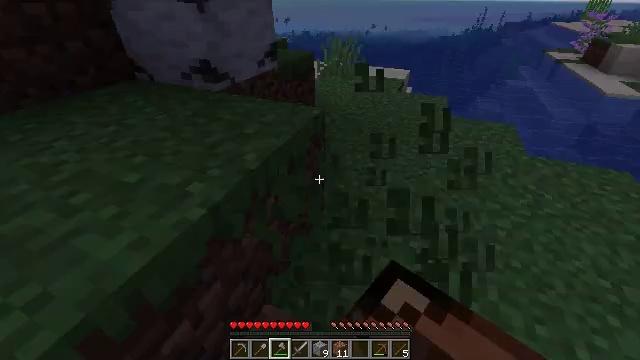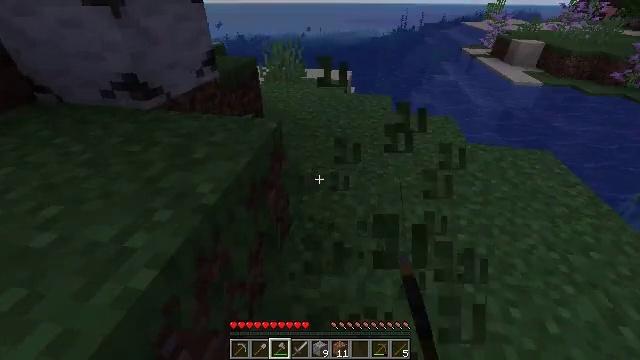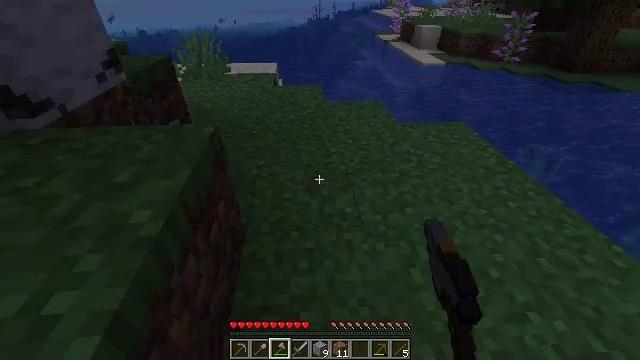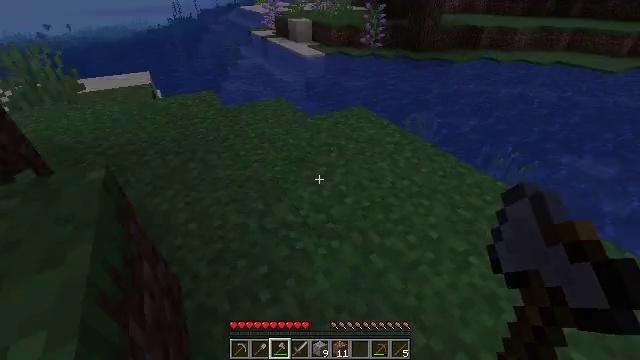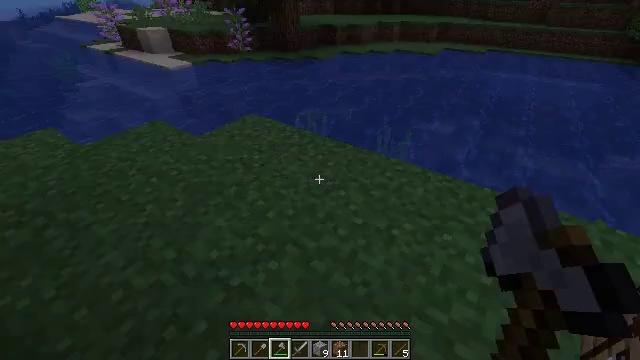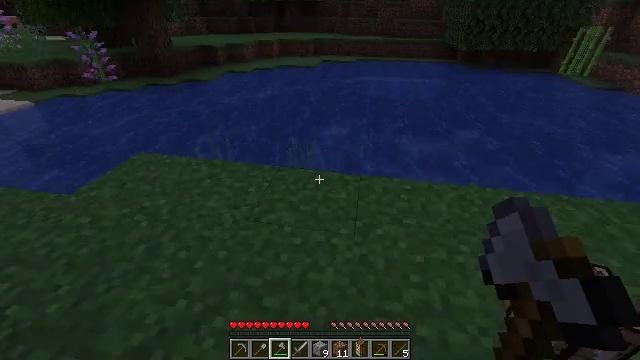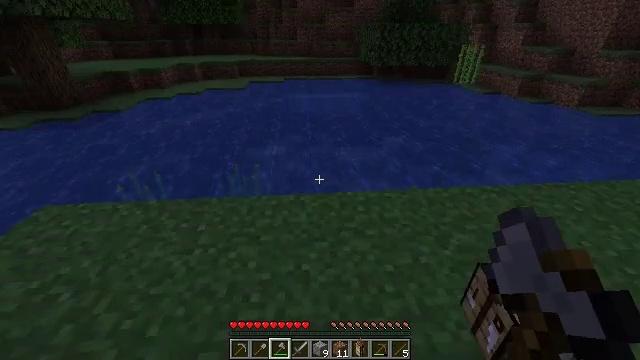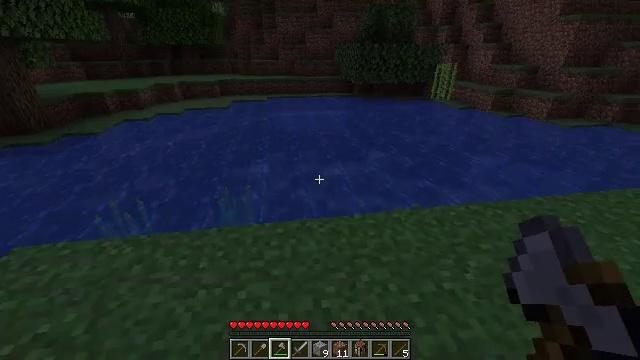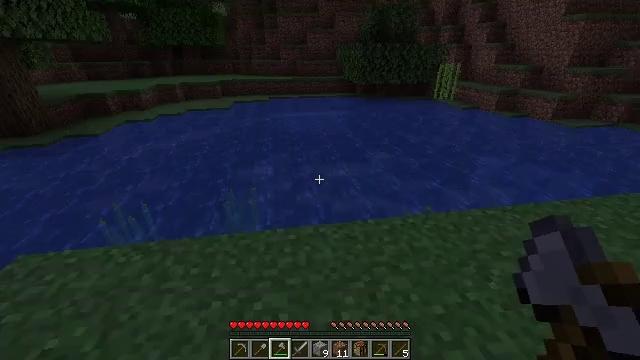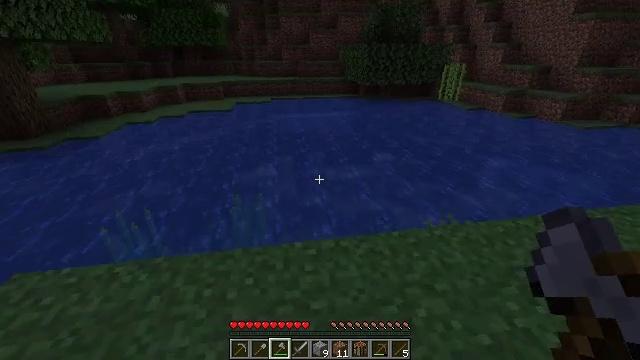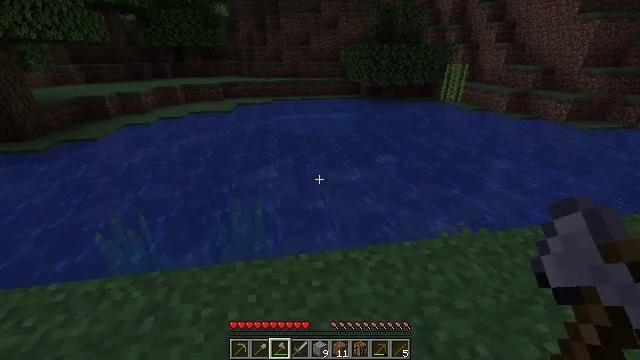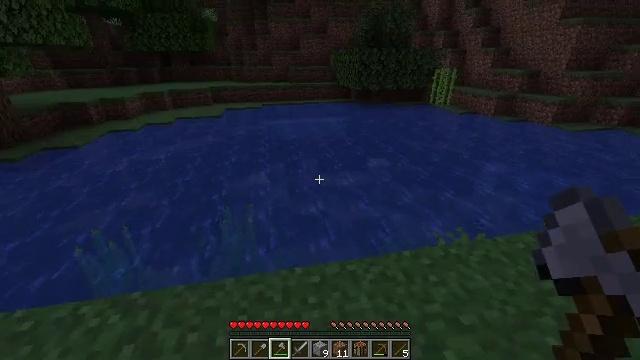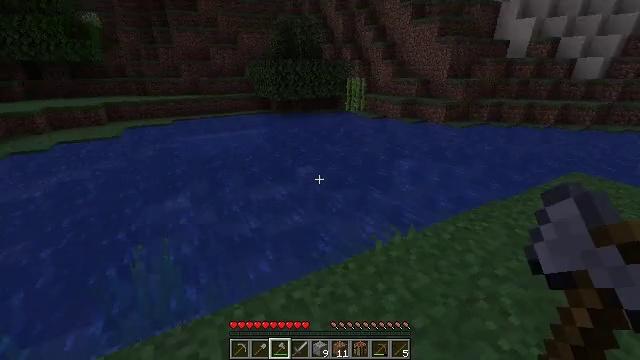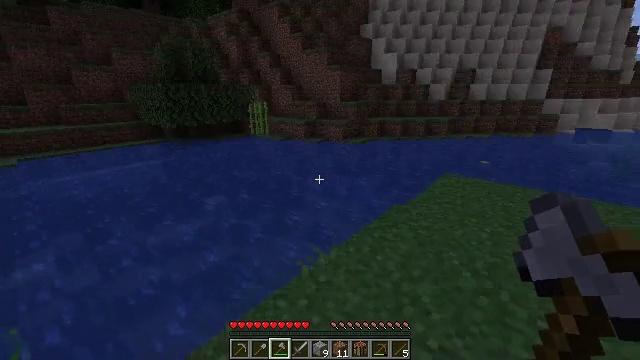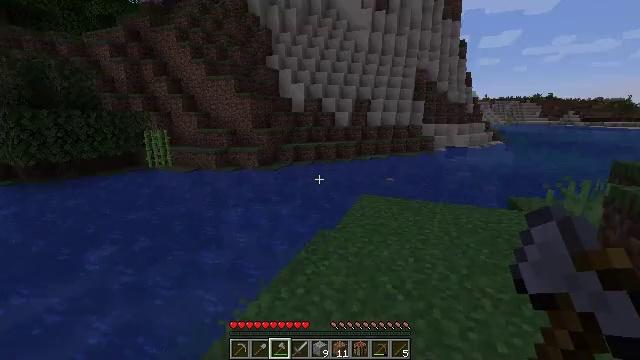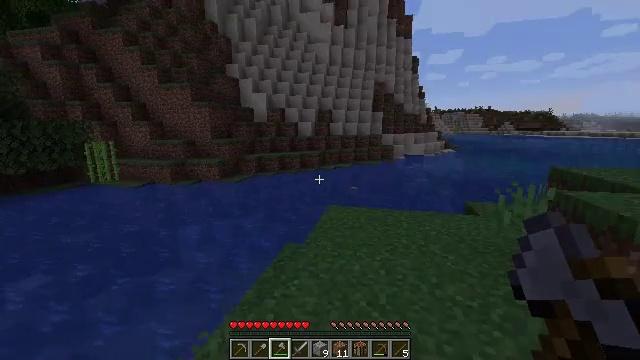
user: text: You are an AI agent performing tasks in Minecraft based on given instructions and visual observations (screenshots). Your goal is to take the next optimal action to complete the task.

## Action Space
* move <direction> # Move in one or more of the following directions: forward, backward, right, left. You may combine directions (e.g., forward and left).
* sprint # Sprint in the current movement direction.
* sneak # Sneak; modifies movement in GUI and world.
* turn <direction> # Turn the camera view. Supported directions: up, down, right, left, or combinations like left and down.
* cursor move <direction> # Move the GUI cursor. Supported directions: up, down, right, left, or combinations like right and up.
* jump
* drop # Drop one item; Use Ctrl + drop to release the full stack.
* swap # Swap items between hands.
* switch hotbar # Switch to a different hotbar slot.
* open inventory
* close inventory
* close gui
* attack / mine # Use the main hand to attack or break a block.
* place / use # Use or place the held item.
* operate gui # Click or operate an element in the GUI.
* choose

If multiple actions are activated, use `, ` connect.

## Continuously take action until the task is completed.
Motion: motion action
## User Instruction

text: Hunt a tropical fish.
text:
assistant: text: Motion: move forward and move left, turn right
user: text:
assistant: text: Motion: move forward and move left, turn right and down
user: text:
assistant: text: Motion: move forward and move left, turn right
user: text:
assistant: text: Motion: move forward and move left, turn right
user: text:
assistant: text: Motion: move forward and move left, turn right and up
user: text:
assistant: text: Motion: move forward and move left, turn right and up
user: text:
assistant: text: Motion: move forward and move left, turn right and up
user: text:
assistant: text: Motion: move forward and move left
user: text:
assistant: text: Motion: move forward
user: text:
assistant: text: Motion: move forward
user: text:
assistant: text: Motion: move forward, turn right
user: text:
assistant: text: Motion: move forward, turn right and up
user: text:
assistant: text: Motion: move forward, turn right and up
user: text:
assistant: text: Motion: move forward, turn right and up
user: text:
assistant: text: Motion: move forward, sprint, turn right and up
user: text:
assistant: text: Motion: move forward, sprint, turn right
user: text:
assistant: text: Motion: move forward, sprint
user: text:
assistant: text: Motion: move forward, sprint
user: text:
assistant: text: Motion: move forward, sprint
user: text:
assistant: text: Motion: move forward, sprint
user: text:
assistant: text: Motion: move forward, sprint
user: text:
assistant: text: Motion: move forward, sprint
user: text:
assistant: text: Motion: move forward, sprint, turn up
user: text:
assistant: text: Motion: move forward, sprint, turn left and up
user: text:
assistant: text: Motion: move forward, sprint, turn left and up
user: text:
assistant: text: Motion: move forward, sprint, turn left and up
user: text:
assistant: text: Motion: move forward and move right, sprint, turn left and up
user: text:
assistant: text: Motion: move forward and move right, sprint, turn left and up
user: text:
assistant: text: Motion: move forward and move right, sprint, turn left
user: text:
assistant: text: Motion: move forward and move right, sprint, turn left